The image is an STFT spectrogram (time versus frequency) of a rolling-element bearing's vibration signal. Classify the bearing condition as one of: normal, inner_race, outer_race, ball.
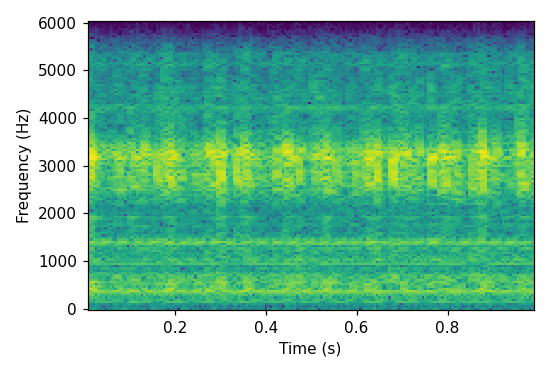
Answer: ball